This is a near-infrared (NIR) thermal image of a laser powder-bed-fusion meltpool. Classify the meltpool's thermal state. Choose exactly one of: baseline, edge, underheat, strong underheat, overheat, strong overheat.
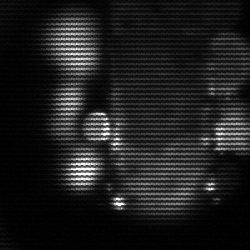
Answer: strong underheat